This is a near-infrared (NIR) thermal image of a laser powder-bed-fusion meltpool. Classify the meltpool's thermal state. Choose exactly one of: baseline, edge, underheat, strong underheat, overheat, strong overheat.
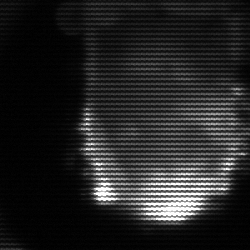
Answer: baseline